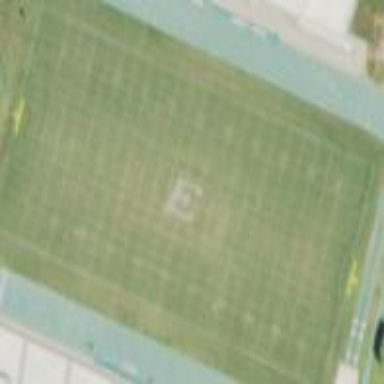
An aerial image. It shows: American football pitch.